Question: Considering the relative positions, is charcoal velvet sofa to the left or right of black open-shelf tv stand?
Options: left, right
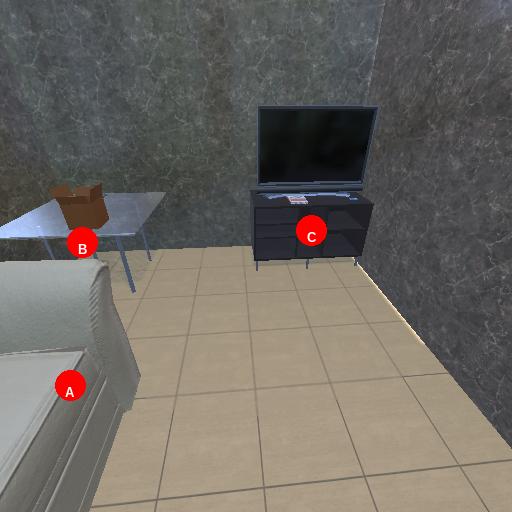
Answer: left